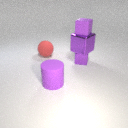
small purple metal cube in front of large red rubber sphere